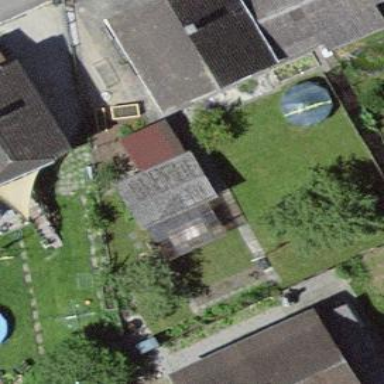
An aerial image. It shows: Shed.